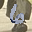
Label: 6